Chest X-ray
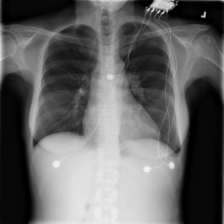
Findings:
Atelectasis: negative
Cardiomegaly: negative
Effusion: negative
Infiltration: negative
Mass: negative
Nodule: negative
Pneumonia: negative
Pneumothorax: negative
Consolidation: negative
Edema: negative
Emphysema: negative
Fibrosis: negative
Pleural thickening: negative
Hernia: negative